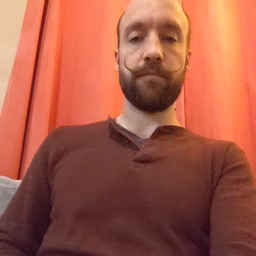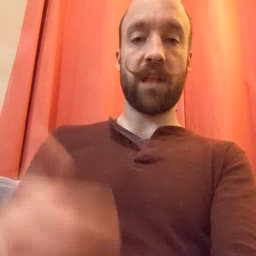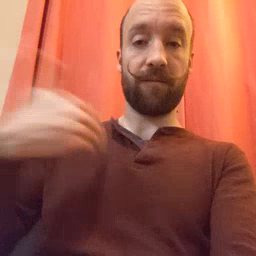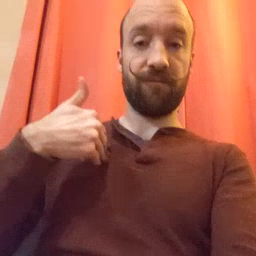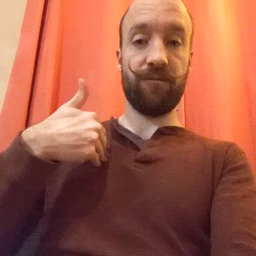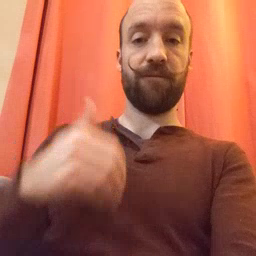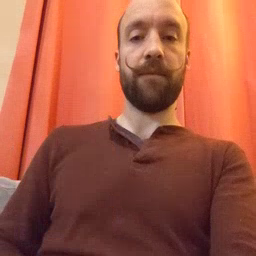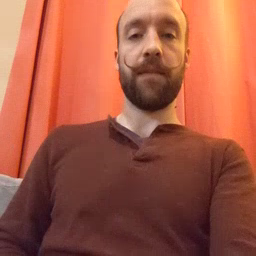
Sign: have